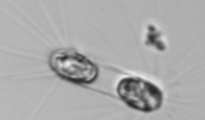
Label: Corethron_hystrix